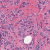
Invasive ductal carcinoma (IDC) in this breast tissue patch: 1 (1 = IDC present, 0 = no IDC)